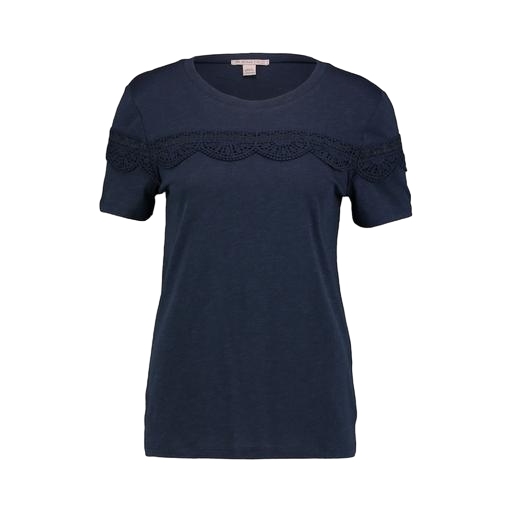
lace-yoke t-shirt, blue t-shirt only macy, lace yoke tee, white background